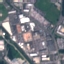
Label: Industrial